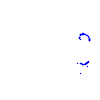
Particle: proton